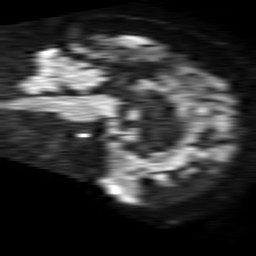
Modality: TRACE
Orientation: sagittal
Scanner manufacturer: philips
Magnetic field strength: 1.5 T
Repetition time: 4.6 s
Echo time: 0.08517 s